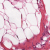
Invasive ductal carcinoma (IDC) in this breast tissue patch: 0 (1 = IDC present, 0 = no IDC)